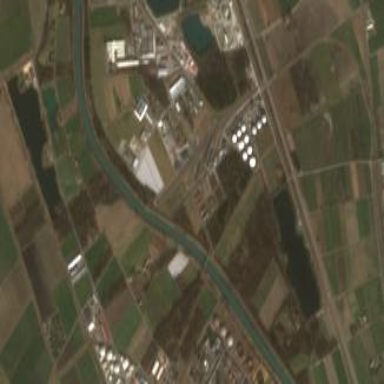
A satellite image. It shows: Industrial area.